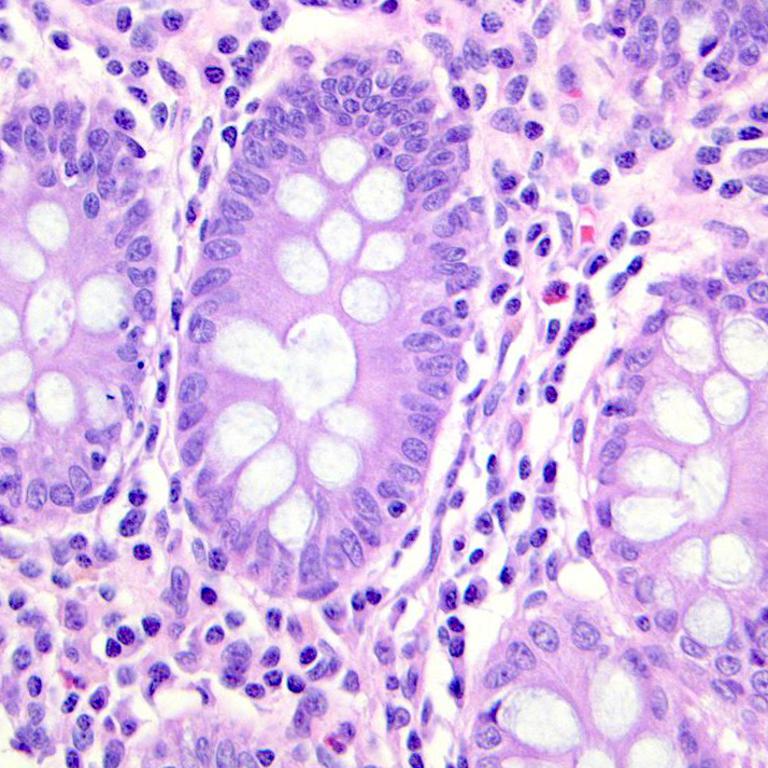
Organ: colon
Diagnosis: benign